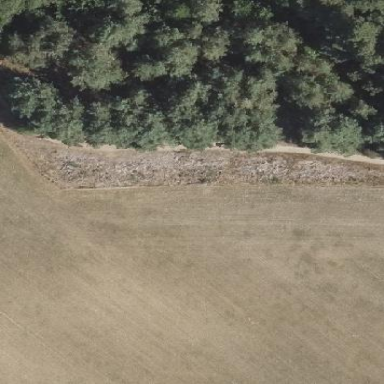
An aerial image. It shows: Evergreen needle-leaved woodland.